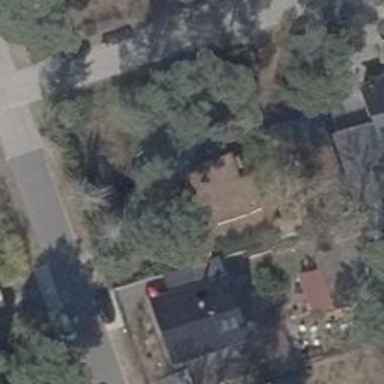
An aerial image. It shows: Residential building.